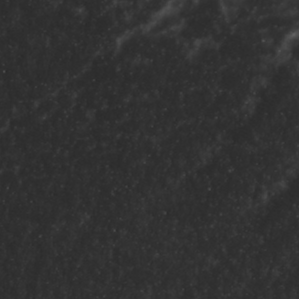
Label: non_frost